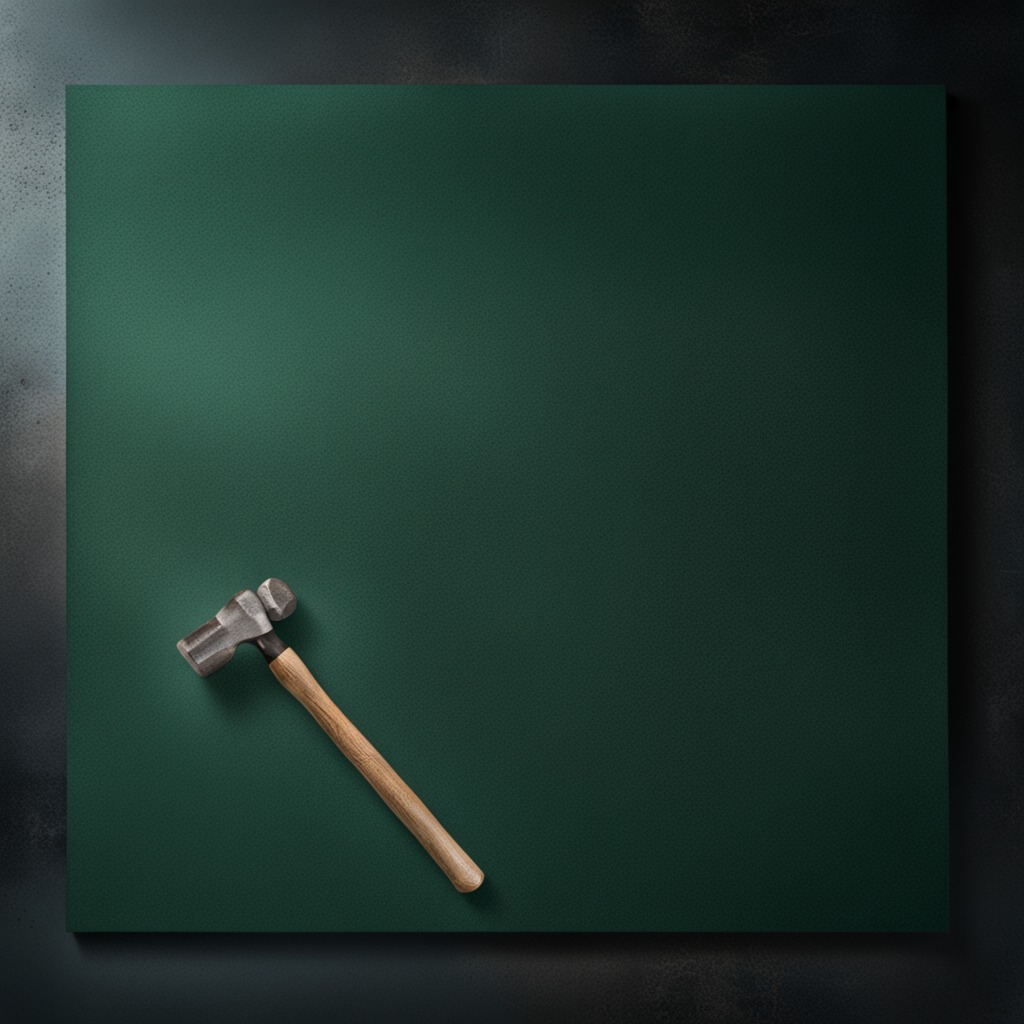
A hammer lies on the clean granite tabletop covered with a green rubber mat inside a workshop at night dim ambient light soft shadows worn but beneath the mat